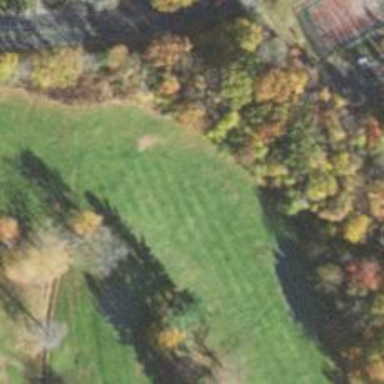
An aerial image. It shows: Golf hole.